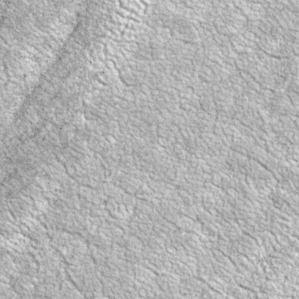
Label: non_frost